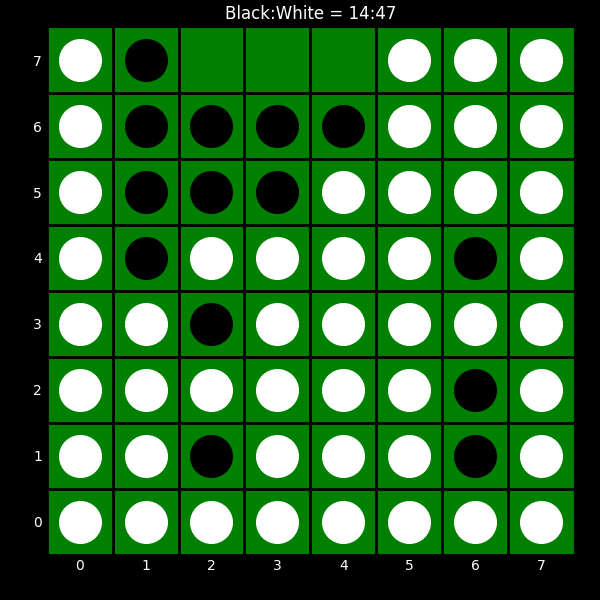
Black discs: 14
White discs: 47